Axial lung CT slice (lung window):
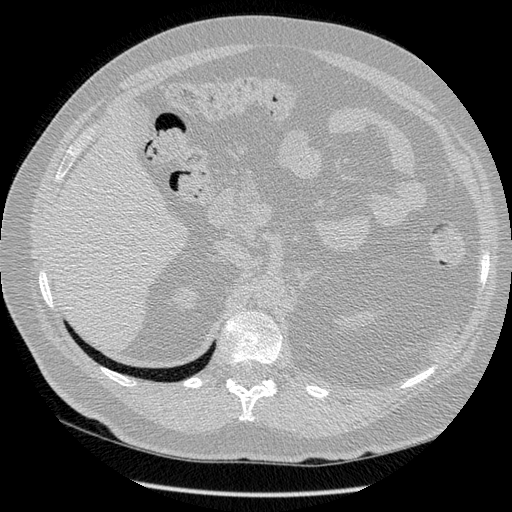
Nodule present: no